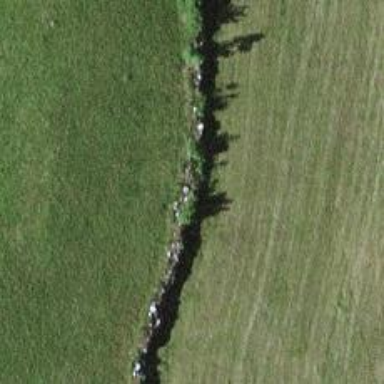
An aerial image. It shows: Wall made of dry stone.